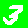
Digit: 3